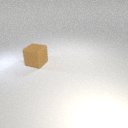
large brown rubber cube